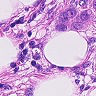
Metastatic tissue present: yes